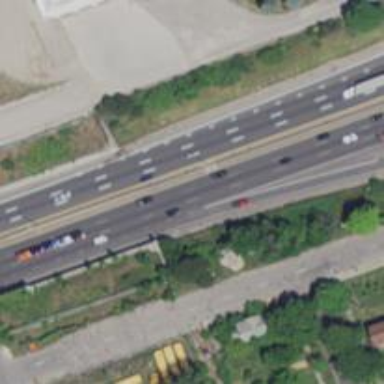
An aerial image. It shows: Motorway junction.